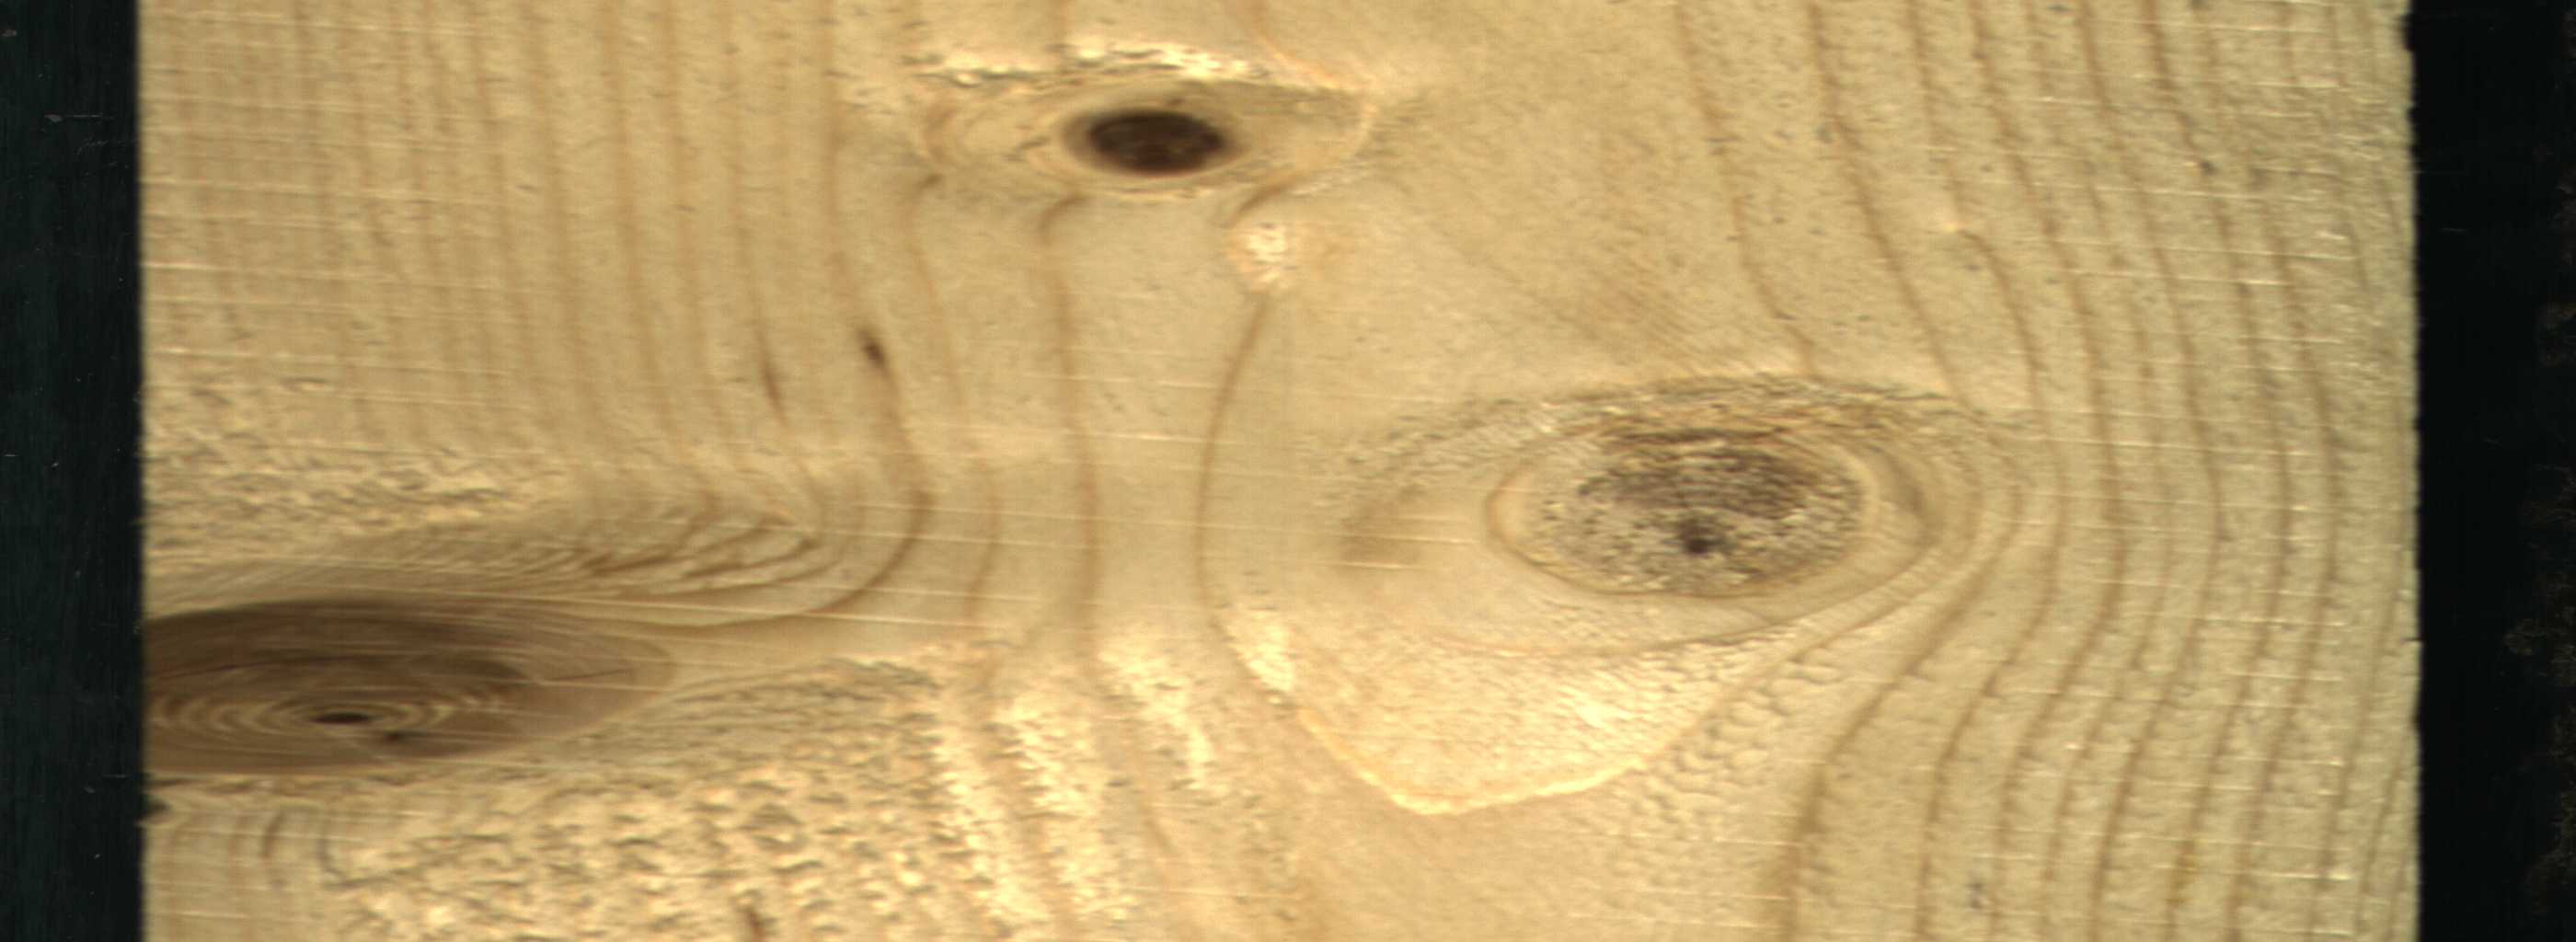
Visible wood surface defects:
Live_Knot
Live_Knot
Live_Knot